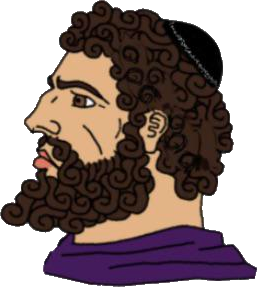
Label: 4_Yes_Chad